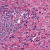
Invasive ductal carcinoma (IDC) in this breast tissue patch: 1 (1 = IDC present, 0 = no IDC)